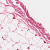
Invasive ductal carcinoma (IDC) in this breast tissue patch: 0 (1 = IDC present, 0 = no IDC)